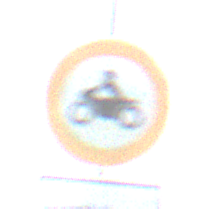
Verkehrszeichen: VerbotKraftraeder
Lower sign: ZeitangabenMitBeschraenkungAufWochentage1
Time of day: SunriseSunset
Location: Outdoor (Nature)
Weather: PartlyCloudy
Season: NotSpecified
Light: Natural